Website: walmart
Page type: customer-info-address
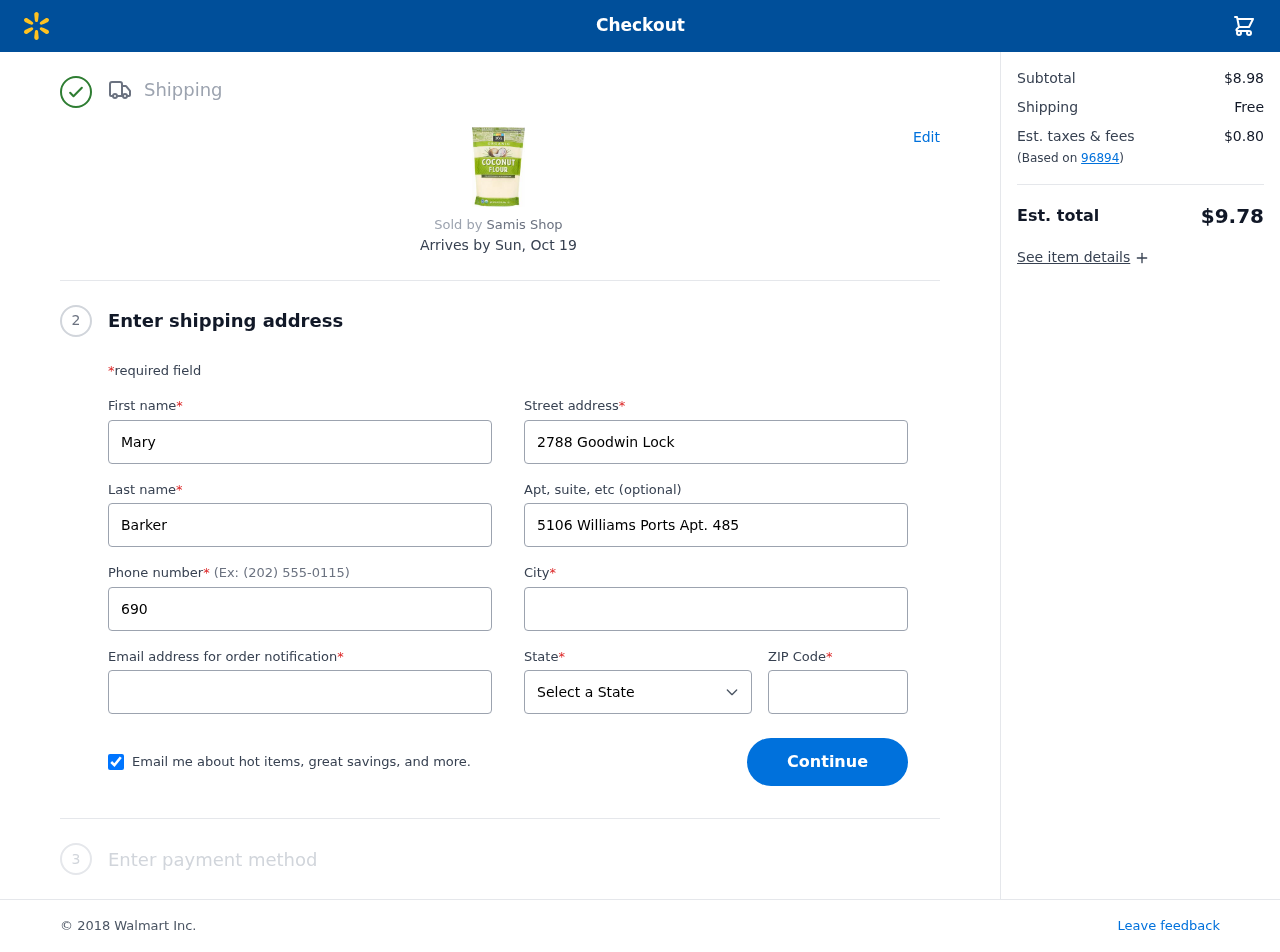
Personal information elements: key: PII_CITY
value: Elizabethbury
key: PII_EMAIL
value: marybarker@yahoo.com
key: PII_FIRSTNAME
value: Mary
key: PII_LASTNAME
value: Barker
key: PII_PHONE
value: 6909784773
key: PII_POSTCODE
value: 96894
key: PII_STATE
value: Florida
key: PII_STREET
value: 2788 Goodwin Lock
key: PII_STREET2
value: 5106 Williams Ports Apt. 485
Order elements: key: ORDER_DELIVERY_DATE
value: Sun, Oct 19
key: ORDER_SUBTOTAL
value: $8.98
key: ORDER_SHIPPING_COST
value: Free
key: ORDER_TAX
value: $0.80
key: ORDER_TOTAL
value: $9.78